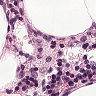
Metastatic tissue present: no